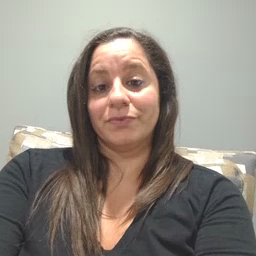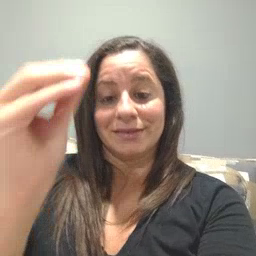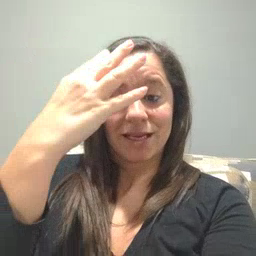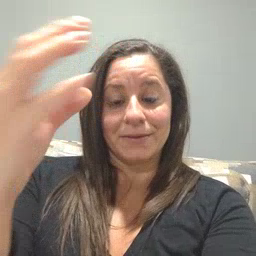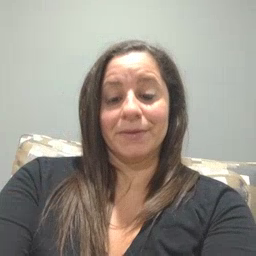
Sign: sun